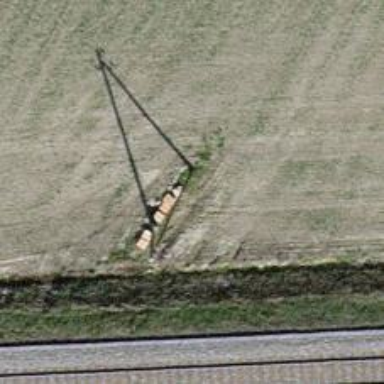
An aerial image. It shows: Power pole.